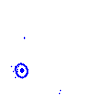
Particle: pion